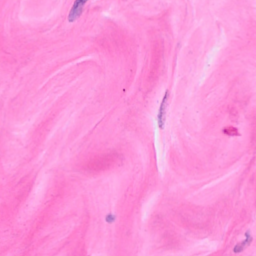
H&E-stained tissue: Breast